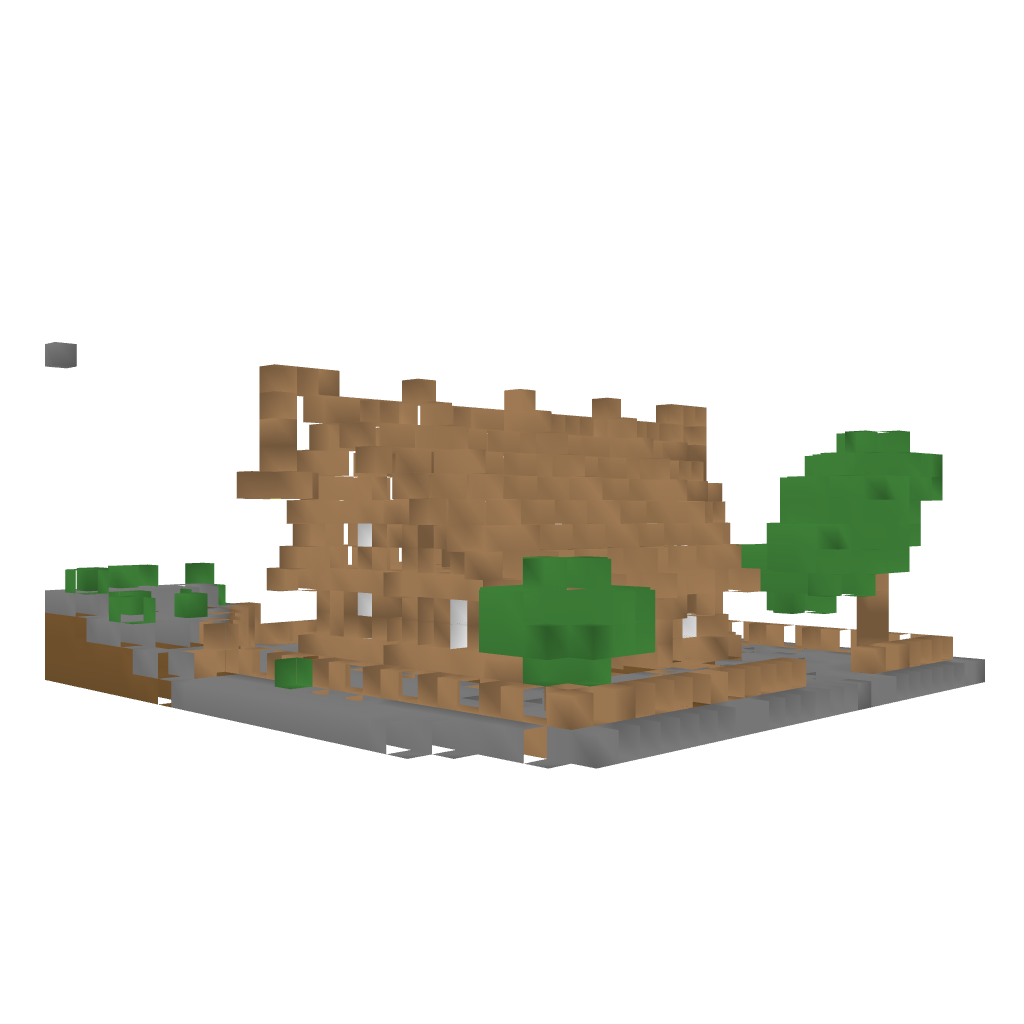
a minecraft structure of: Small Medieval House bad low quality